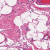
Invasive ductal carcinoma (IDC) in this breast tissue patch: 0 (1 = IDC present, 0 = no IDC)